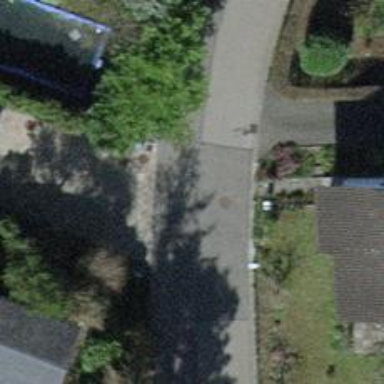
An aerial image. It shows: Asphalt road in residential area.